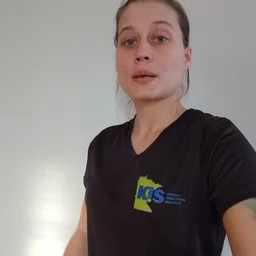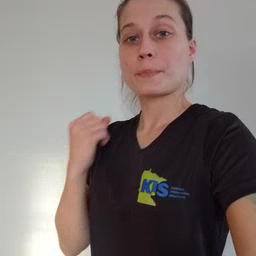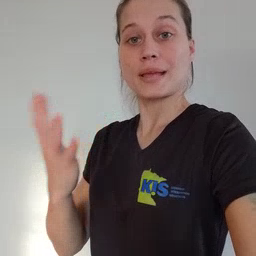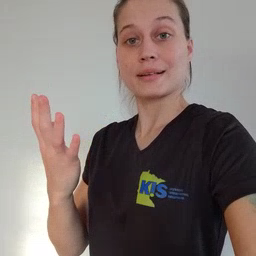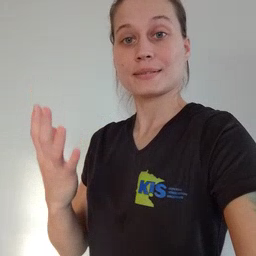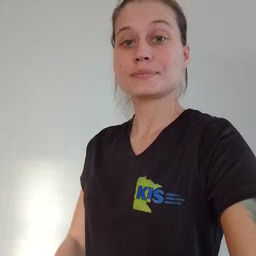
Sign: many